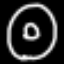
Label: donut